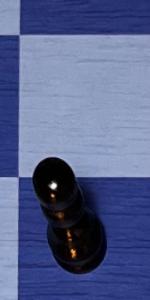
Label: Pawn_Black